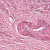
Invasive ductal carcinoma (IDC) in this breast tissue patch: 1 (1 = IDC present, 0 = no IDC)